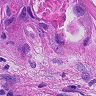
Metastatic tissue present: yes